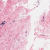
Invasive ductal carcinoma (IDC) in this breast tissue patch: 0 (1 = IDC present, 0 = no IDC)